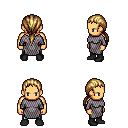
a pixel art fantasy rpg character, male body template, human, tanned skin, chain mail, metal pants, blonde ponytail hairstyle, black shoes, four views (front, back, left, right), 2x2 character sprite sheet, small pixel art, hard edges, no anti-aliasing